Question: the code is working fine.
portrait image is center is ok.
but when need image to move left position like:

where i change this code.
'''
define('THUMBNAIL_IMAGE_MAX_WIDTH', 150);
define('THUMBNAIL_IMAGE_MAX_HEIGHT', 150);
function generate_image_thumbnail($source_image_path, $thumbnail_image_path)
{
list($source_image_width, $source_image_height, $source_image_type) = getimagesize($source_image_path);
switch ($source_image_type) {
case IMAGETYPE_GIF:
$source_gd_image = imagecreatefromgif($source_image_path);
break;
case IMAGETYPE_JPEG:
$source_gd_image = imagecreatefromjpeg($source_image_path);
break;
case IMAGETYPE_PNG:
$source_gd_image = imagecreatefrompng($source_image_path);
break;
}
if ($source_gd_image === false) {
return false;
}
$source_aspect_ratio = $source_image_width / $source_image_height;
$thumbnail_aspect_ratio = THUMBNAIL_IMAGE_MAX_WIDTH / THUMBNAIL_IMAGE_MAX_HEIGHT;
if ($source_image_width <= THUMBNAIL_IMAGE_MAX_WIDTH && $source_image_height <= THUMBNAIL_IMAGE_MAX_HEIGHT) {
$thumbnail_image_width = $source_image_width;
$thumbnail_image_height = $source_image_height;
} elseif ($thumbnail_aspect_ratio > $source_aspect_ratio) {
$thumbnail_image_width = (int) (THUMBNAIL_IMAGE_MAX_HEIGHT * $source_aspect_ratio);
$thumbnail_image_height = THUMBNAIL_IMAGE_MAX_HEIGHT;
} else {
$thumbnail_image_width = THUMBNAIL_IMAGE_MAX_WIDTH;
$thumbnail_image_height = (int) (THUMBNAIL_IMAGE_MAX_WIDTH / $source_aspect_ratio);
}
$thumbnail_gd_image = imagecreatetruecolor($thumbnail_image_width, $thumbnail_image_height);
imagecopyresampled($thumbnail_gd_image, $source_gd_image, 0, 0, 0, 0, $thumbnail_image_width, $thumbnail_image_height, $source_image_width, $source_image_height);
$img_disp = imagecreatetruecolor(THUMBNAIL_IMAGE_MAX_WIDTH,THUMBNAIL_IMAGE_MAX_WIDTH);
$backcolor = imagecolorallocate($img_disp,0,0,0);
imagefill($img_disp,0,0,$backcolor);
imagecopy($img_disp, $thumbnail_gd_image, (imagesx($img_disp)/2)-(imagesx($thumbnail_gd_image)/2), (imagesy($img_disp)/2)-(imagesy($thumbnail_gd_image)/2), 0, 0, imagesx($thumbnail_gd_image), imagesy($thumbnail_gd_image));
imagejpeg($img_disp, $thumbnail_image_path, 90);
imagedestroy($source_gd_image);
imagedestroy($thumbnail_gd_image);
imagedestroy($img_disp);
return true;
}
generate_image_thumbnail('original_image.jpg', 'thumb_image.jpg'); //call the function
'''
the code from <URL>
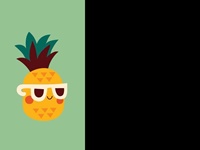
Answer: The 'imagecopy' function specifies the and coordinates of the image. Set the coordinate to 0 to align it left-most:
'''
define('THUMBNAIL_IMAGE_MAX_WIDTH', 150);
define('THUMBNAIL_IMAGE_MAX_HEIGHT', 150);
function generate_image_thumbnail($source_image_path, $thumbnail_image_path)
{
list($source_image_width, $source_image_height, $source_image_type) = getimagesize($source_image_path);
switch ($source_image_type) {
case IMAGETYPE_GIF:
$source_gd_image = imagecreatefromgif($source_image_path);
break;
case IMAGETYPE_JPEG:
$source_gd_image = imagecreatefromjpeg($source_image_path);
break;
case IMAGETYPE_PNG:
$source_gd_image = imagecreatefrompng($source_image_path);
break;
}
if ($source_gd_image === false) {
return false;
}
$source_aspect_ratio = $source_image_width / $source_image_height;
$thumbnail_aspect_ratio = THUMBNAIL_IMAGE_MAX_WIDTH / THUMBNAIL_IMAGE_MAX_HEIGHT;
if ($source_image_width <= THUMBNAIL_IMAGE_MAX_WIDTH && $source_image_height <= THUMBNAIL_IMAGE_MAX_HEIGHT) {
$thumbnail_image_width = $source_image_width;
$thumbnail_image_height = $source_image_height;
} elseif ($thumbnail_aspect_ratio > $source_aspect_ratio) {
$thumbnail_image_width = (int) (THUMBNAIL_IMAGE_MAX_HEIGHT * $source_aspect_ratio);
$thumbnail_image_height = THUMBNAIL_IMAGE_MAX_HEIGHT;
} else {
$thumbnail_image_width = THUMBNAIL_IMAGE_MAX_WIDTH;
$thumbnail_image_height = (int) (THUMBNAIL_IMAGE_MAX_WIDTH / $source_aspect_ratio);
}
$thumbnail_gd_image = imagecreatetruecolor($thumbnail_image_width, $thumbnail_image_height);
imagecopyresampled($thumbnail_gd_image, $source_gd_image, 0, 0, 0, 0, $thumbnail_image_width, $thumbnail_image_height, $source_image_width, $source_image_height);
$img_disp = imagecreatetruecolor(THUMBNAIL_IMAGE_MAX_WIDTH,THUMBNAIL_IMAGE_MAX_WIDTH);
$backcolor = imagecolorallocate($img_disp,0,0,0);
imagefill($img_disp,0,0,$backcolor);
imagecopy($img_disp, $thumbnail_gd_image, 0 /* changed this to 0 */, (imagesy($img_disp)/2)-(imagesy($thumbnail_gd_image)/2), 0, 0, imagesx($thumbnail_gd_image), imagesy($thumbnail_gd_image));
imagejpeg($img_disp, $thumbnail_image_path, 90);
imagedestroy($source_gd_image);
imagedestroy($thumbnail_gd_image);
imagedestroy($img_disp);
return true;
}
generate_image_thumbnail('original_image.jpg', 'thumb_image.jpg'); //call the function
'''